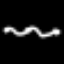
Label: squiggle